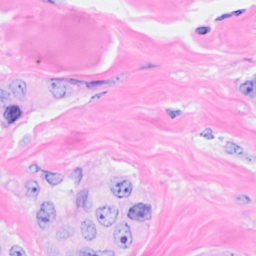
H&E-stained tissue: Breast